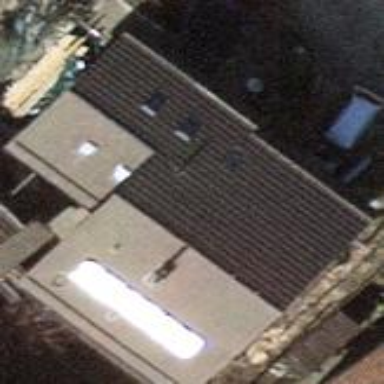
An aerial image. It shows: Residential building with gabled roof made of rosybrown roof tiles. The roof orientation is across.